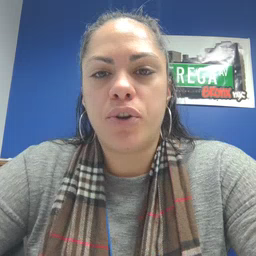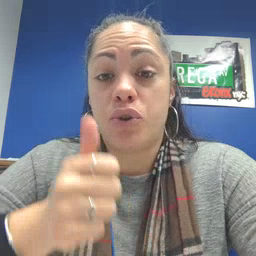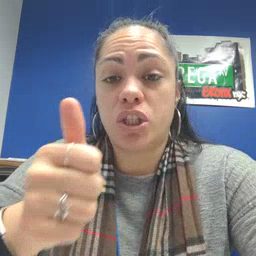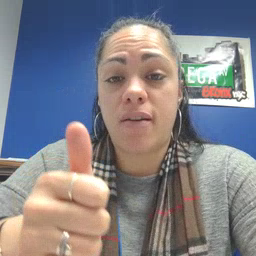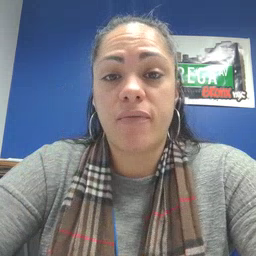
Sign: yourself